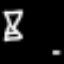
Label: hourglass